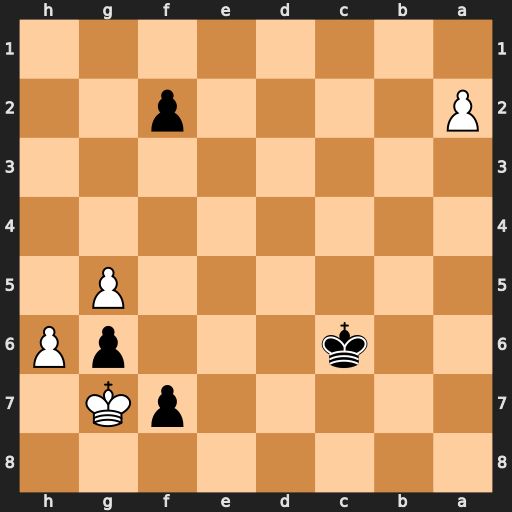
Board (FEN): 8/5pK1/2k3pP/6P1/8/8/P4p2/8
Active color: b
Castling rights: -
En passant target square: -
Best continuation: f1=Q h7 Qa1+